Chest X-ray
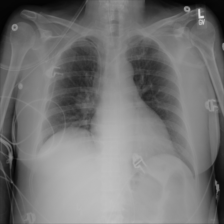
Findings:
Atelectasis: negative
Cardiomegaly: negative
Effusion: negative
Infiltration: negative
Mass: negative
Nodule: negative
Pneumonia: negative
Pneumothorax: negative
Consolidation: negative
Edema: negative
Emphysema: negative
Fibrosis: negative
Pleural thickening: negative
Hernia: negative